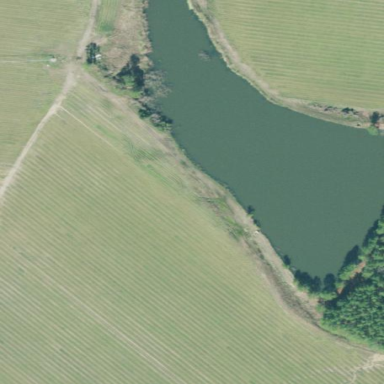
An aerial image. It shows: Reservoir of water.